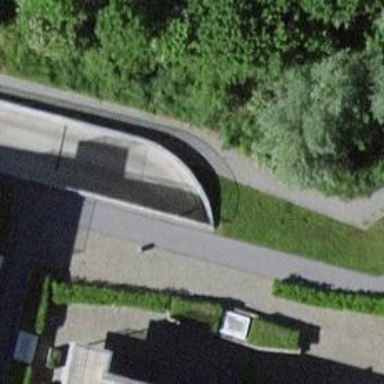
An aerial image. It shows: Retaining wall.